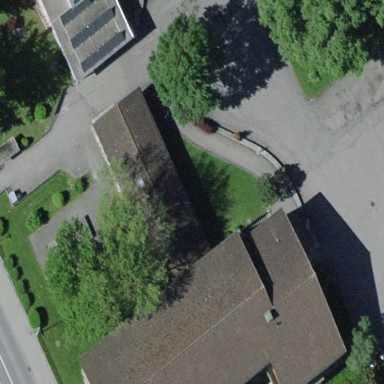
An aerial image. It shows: Part of building.